What has changed from the first image to the second?
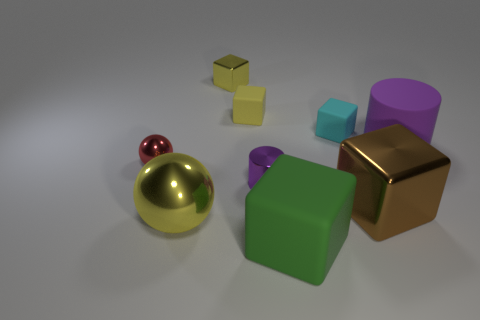
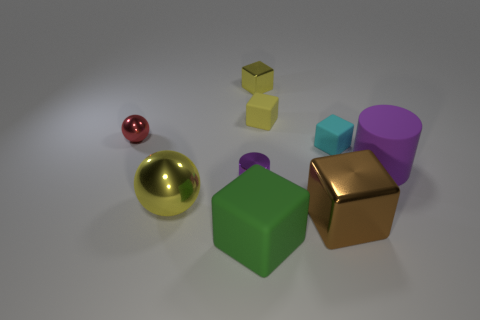
the small red metallic sphere that is left of the yellow sphere moved
the small metallic ball changed its location
the small red metal ball that is behind the tiny purple metallic object moved